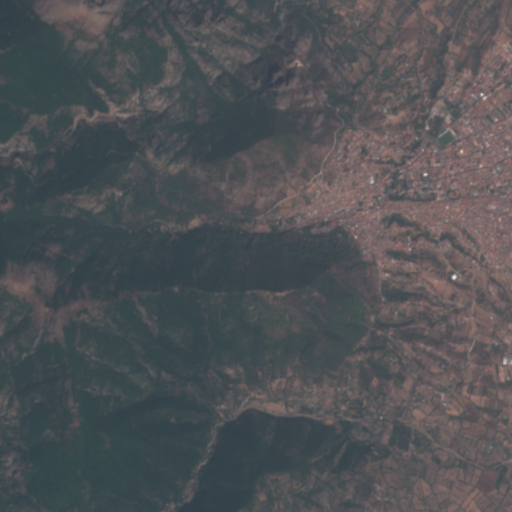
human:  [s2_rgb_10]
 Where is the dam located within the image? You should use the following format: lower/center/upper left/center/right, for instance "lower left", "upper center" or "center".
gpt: The dam is located in the upper left of the image.
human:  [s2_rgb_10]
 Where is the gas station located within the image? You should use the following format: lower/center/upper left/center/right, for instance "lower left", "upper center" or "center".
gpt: The gas station is located in the upper right of the image.
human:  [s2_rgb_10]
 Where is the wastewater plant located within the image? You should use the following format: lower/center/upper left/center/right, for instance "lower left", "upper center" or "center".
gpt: The wastewater plant is located in the upper center of the image.
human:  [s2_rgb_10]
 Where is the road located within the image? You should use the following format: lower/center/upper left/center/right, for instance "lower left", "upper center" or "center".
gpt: There is no road in the image.